Question: What I want to achieve is following type of action bar:

Is there an easy way of doing this? I mean is there a theme or some method?
Any help is welcome.
Thanks in advance!
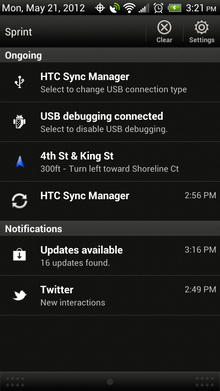
Answer: Use 'Buttons' and set 'compoundDrawable' to it.
You can check out one of my sililar posts <URL>. Just replace the 'TextView' with 'Button'.
Hope this helps.